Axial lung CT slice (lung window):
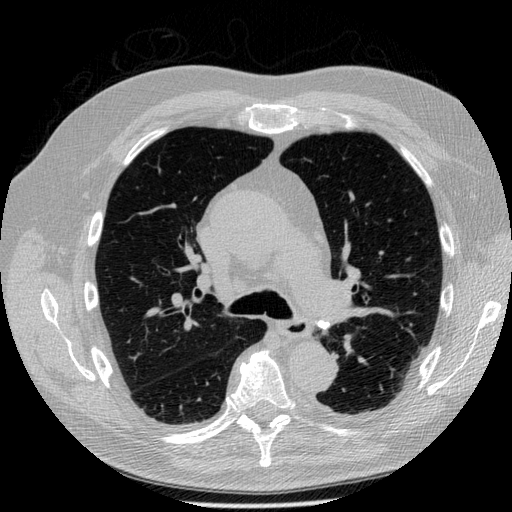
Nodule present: no